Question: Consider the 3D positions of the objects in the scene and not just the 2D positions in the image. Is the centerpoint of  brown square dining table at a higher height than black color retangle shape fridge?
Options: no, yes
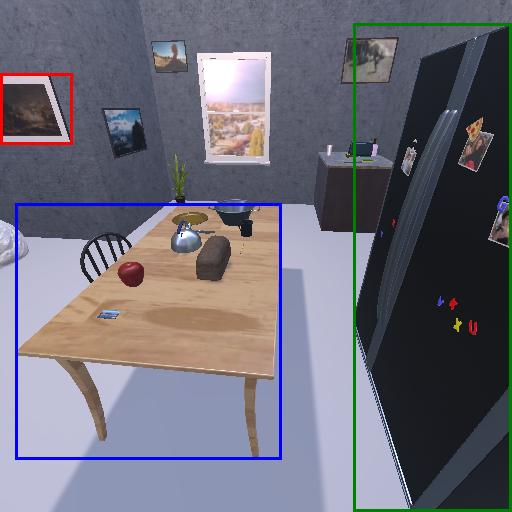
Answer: no